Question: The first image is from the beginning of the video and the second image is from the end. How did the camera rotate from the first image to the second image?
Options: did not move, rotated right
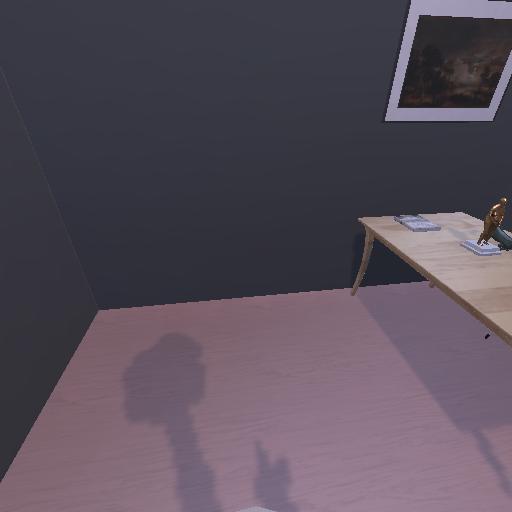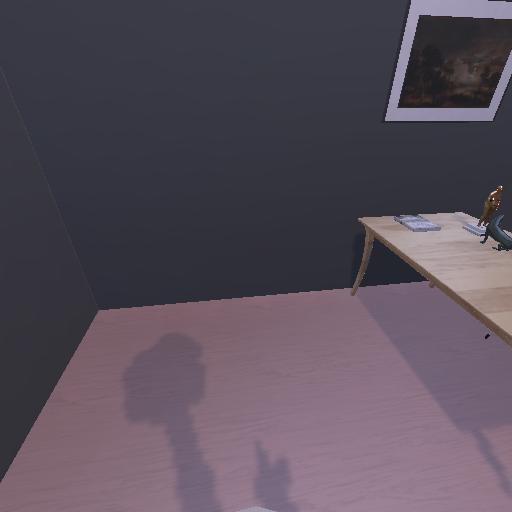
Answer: did not move